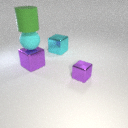
large cyan metal cube behind large purple metal cube